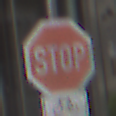
Verkehrszeichen: Stop
Zusatzzeichen unten: RichtungsangabeDurchPfeile9
Umgebung: Outdoor, Urban
Tageszeit: Midday
Wetter: Overcast
Licht: Natural
Jahreszeit: NotSpecified
Kontrast: LowContrast